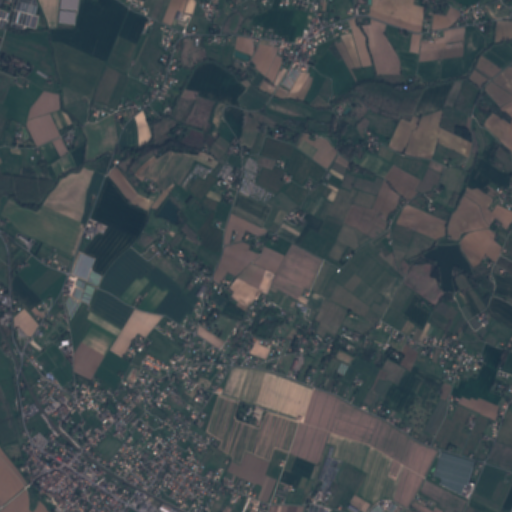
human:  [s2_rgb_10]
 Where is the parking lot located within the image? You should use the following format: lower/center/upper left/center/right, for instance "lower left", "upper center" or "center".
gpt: The parking lot is located in the lower left of the image.
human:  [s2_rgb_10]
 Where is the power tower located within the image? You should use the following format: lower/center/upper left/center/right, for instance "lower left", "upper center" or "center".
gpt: The power tower is located in the upper right of the image.
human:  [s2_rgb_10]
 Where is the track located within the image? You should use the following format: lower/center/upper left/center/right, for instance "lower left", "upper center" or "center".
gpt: The track is located in the upper left of the image.
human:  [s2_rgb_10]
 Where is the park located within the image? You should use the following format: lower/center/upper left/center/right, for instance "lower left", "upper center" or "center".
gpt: There is no park in the image.